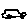
Label: car